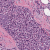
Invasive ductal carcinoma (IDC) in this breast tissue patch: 1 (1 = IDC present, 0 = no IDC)